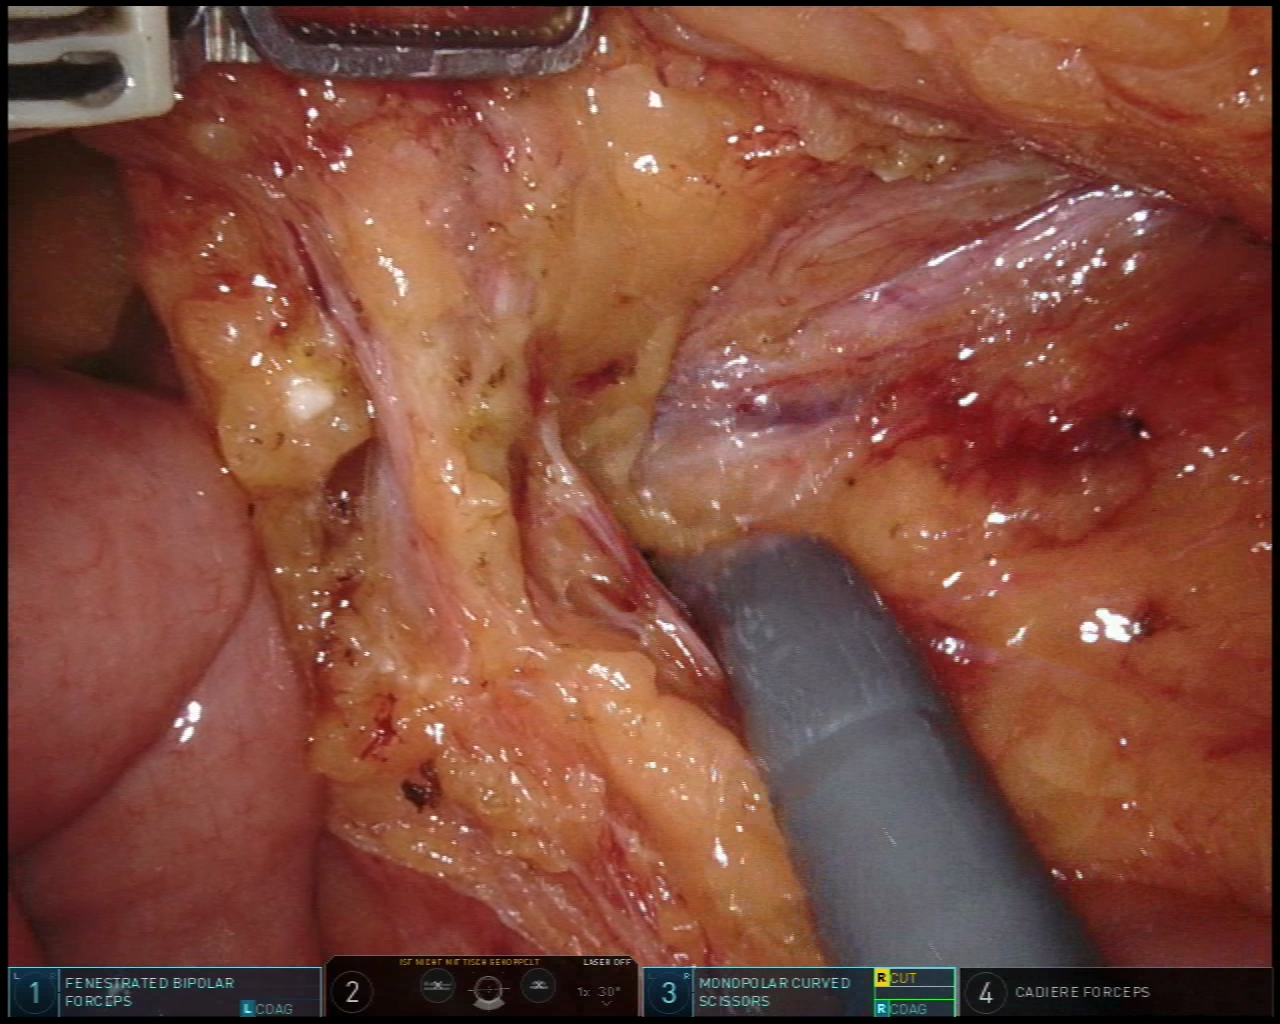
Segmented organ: ureter
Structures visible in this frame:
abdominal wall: no
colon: no
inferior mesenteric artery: yes
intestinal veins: no
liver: no
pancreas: no
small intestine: yes
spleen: no
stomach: no
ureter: yes
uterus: no
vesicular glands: no